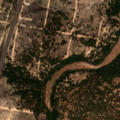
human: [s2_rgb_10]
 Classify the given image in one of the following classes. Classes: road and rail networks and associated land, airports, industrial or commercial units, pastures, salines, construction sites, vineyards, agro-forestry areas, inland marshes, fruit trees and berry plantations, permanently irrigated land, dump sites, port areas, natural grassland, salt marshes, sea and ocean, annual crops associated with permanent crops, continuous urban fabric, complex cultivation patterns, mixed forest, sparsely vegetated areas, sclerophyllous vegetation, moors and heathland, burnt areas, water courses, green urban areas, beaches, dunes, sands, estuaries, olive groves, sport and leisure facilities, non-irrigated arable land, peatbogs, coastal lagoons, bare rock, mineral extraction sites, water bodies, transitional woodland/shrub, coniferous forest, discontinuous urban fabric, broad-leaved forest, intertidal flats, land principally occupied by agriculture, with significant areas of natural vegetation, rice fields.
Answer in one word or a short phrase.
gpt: permanently irrigated land, agro-forestry areas, mixed forest, transitional woodland/shrub